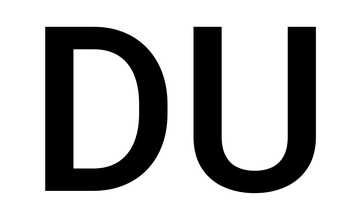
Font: Roboto_Medium